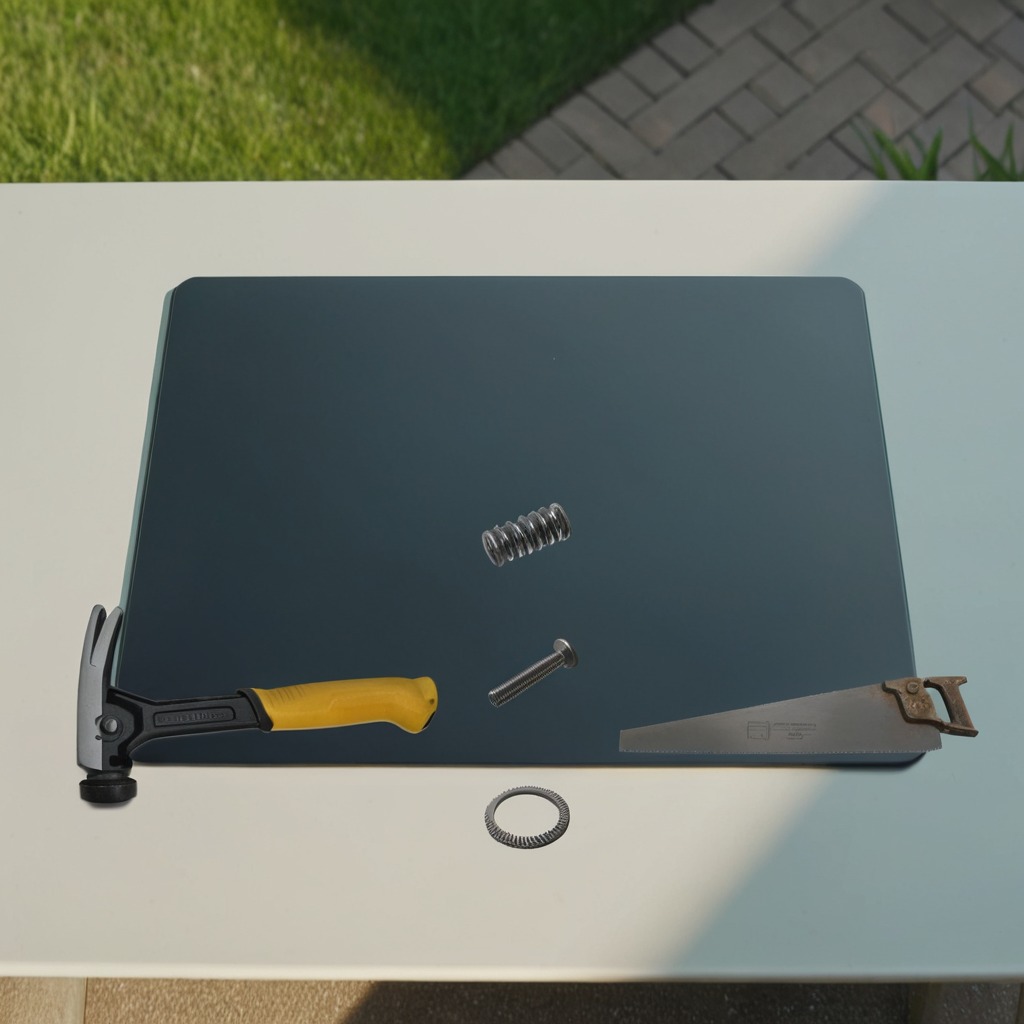
A flat metal washer, a hammer, a metal machine screw, a coiled metal spring, and a handheld metal saw are lying on the clean utility table in a temporary outdoor tool station.